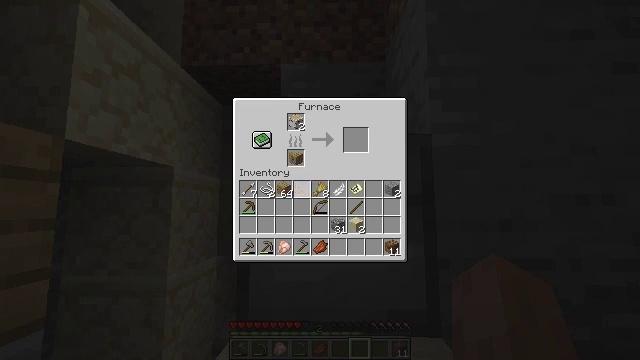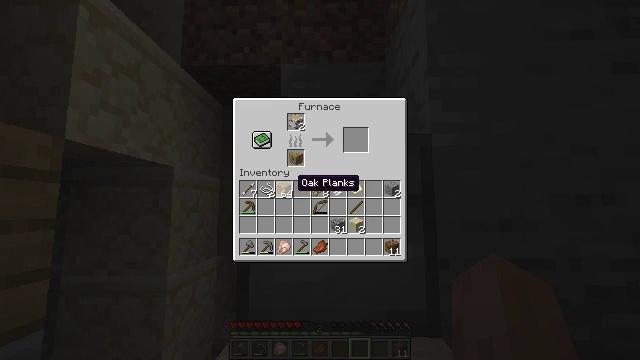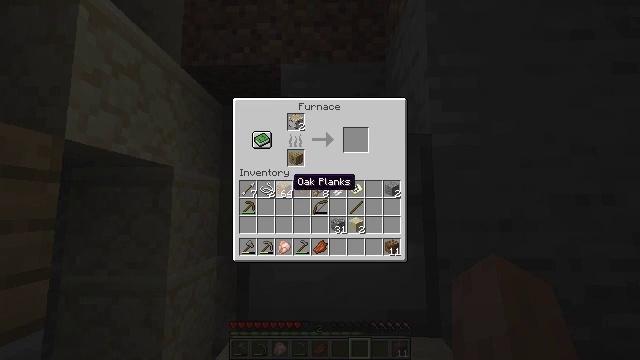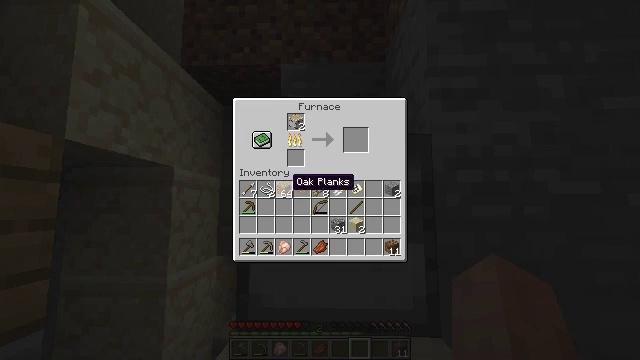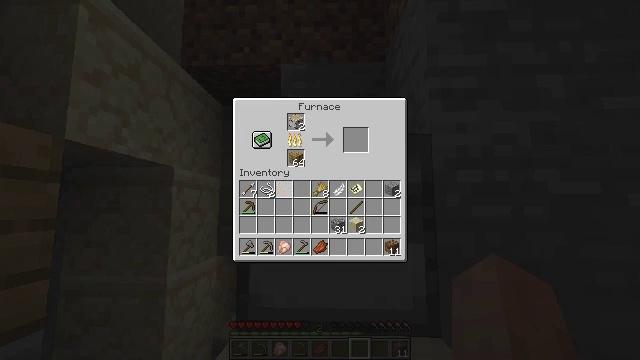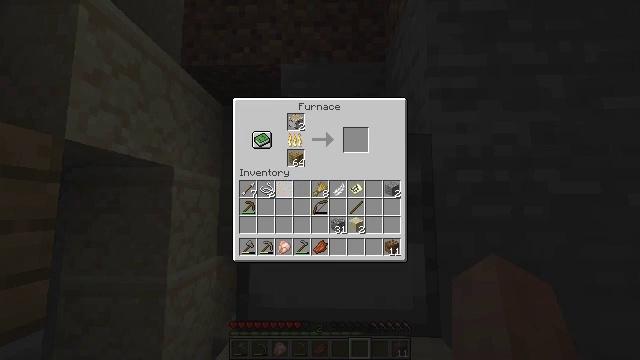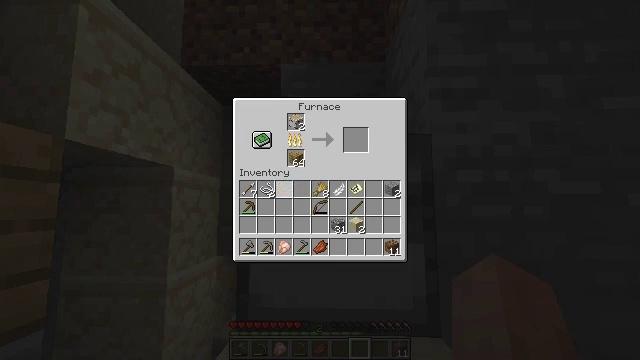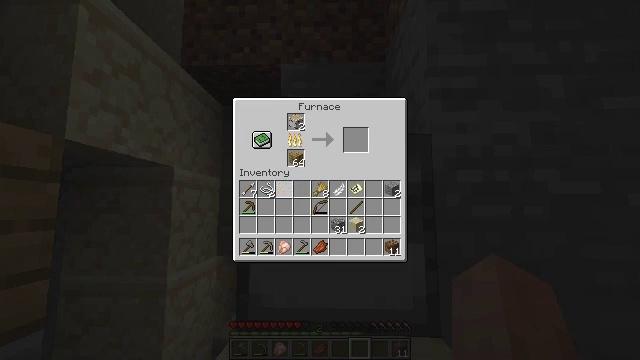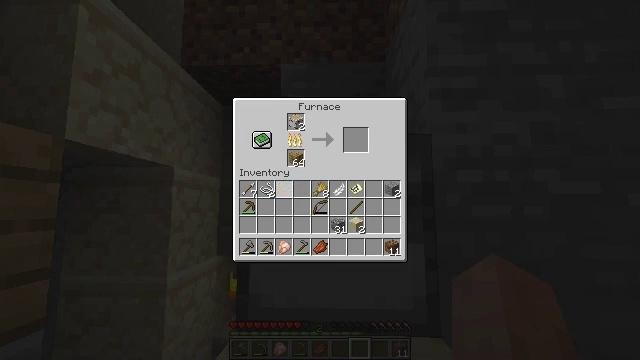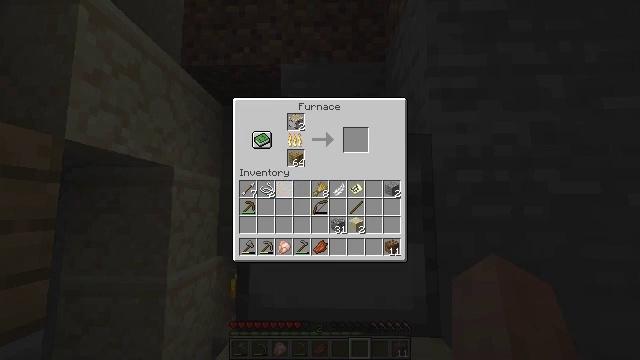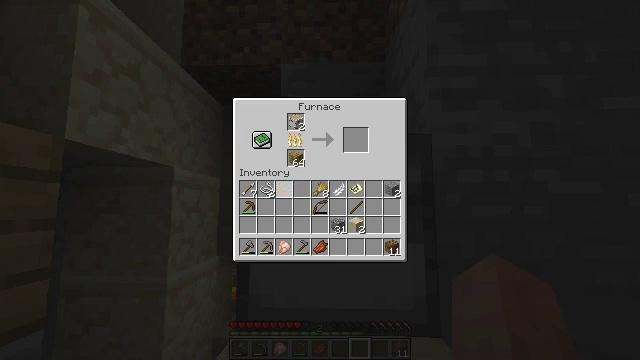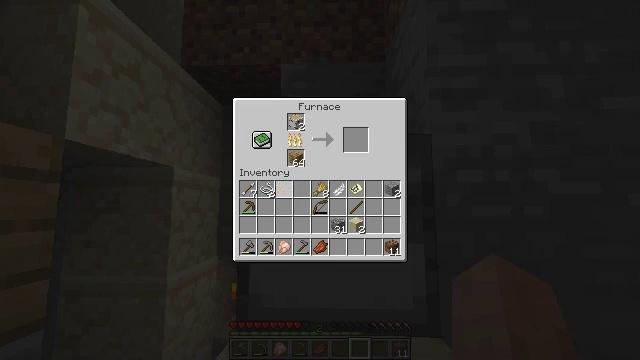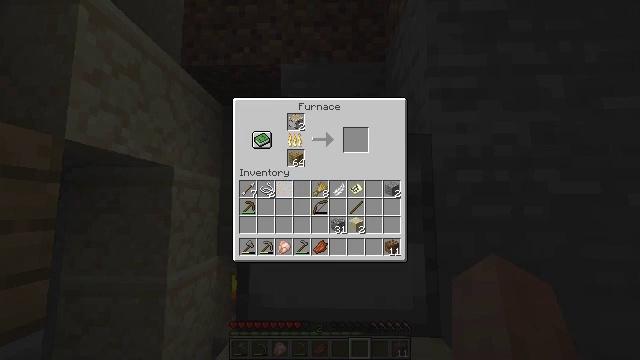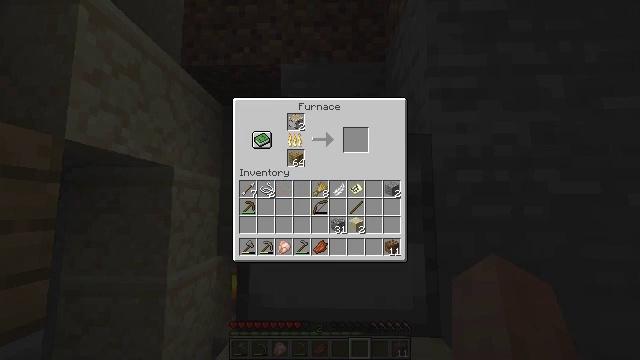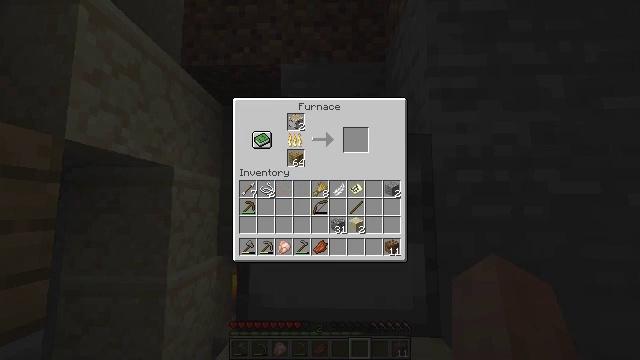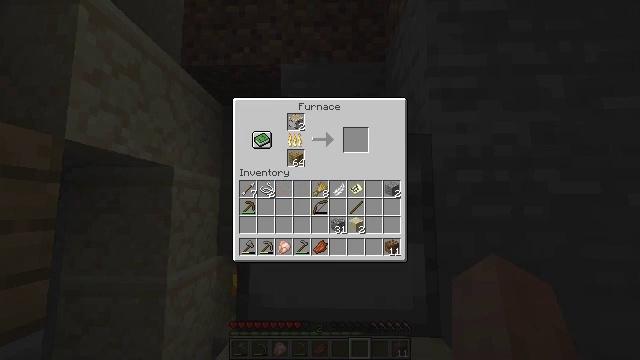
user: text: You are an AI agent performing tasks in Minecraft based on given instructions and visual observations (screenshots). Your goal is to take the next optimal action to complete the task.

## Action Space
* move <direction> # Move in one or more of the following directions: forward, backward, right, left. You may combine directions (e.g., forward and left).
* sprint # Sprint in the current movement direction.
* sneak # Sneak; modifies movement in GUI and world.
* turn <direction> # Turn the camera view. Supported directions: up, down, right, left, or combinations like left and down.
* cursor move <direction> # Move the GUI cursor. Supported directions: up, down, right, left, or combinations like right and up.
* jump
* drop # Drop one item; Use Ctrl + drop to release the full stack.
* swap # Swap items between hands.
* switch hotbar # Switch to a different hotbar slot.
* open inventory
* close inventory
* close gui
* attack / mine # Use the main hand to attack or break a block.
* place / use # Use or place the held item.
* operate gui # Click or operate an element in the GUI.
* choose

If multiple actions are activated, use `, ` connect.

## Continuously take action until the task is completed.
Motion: motion action
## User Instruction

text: craft item air
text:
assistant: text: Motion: sneak
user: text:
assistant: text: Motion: sneak
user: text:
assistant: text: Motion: sneak
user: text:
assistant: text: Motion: sneak, operate gui
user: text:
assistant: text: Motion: sneak, operate gui
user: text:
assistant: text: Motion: sneak
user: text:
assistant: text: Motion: sneak
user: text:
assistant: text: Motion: sneak
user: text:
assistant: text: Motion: sneak
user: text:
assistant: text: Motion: sneak
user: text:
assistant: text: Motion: sneak
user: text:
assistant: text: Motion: sneak
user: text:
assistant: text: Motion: sneak, cursor move right
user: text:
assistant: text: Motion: cursor move right and up
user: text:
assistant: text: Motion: cursor move up
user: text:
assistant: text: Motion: cursor move up
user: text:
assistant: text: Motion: no_op
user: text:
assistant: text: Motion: no_op
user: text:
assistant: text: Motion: no_op
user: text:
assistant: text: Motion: no_op
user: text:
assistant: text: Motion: no_op
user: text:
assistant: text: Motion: no_op
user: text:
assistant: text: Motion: close inventory
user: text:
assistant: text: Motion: close inventory
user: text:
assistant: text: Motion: close inventory
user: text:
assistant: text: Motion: turn left and down
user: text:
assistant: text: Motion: turn left and down
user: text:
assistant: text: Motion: turn left
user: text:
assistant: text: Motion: turn left and down
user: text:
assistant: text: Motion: turn left and down